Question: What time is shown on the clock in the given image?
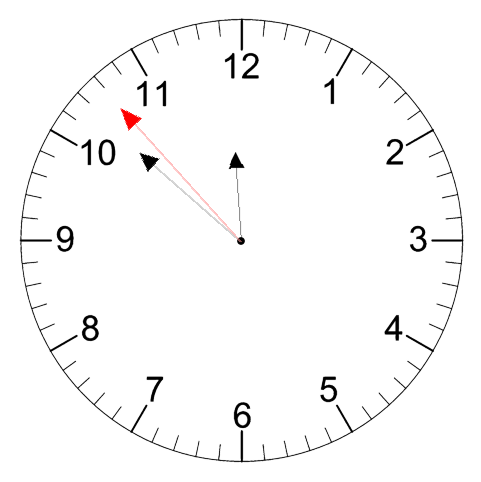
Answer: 11:51:53